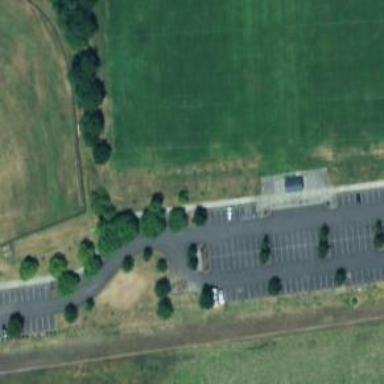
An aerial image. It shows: Parking area with surface.